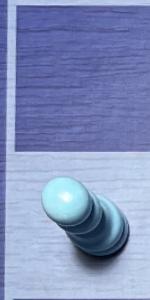
Label: Pawn_White